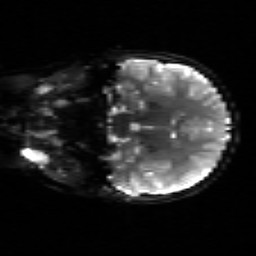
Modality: sbref
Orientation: coronal
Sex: female
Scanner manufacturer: siemens
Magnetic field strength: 3 T
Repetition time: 5 s
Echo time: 0.071 s